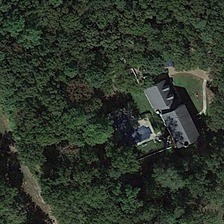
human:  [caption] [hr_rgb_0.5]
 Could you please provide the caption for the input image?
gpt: many green trees are around a building .

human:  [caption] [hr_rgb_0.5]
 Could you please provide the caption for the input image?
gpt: many green trees are around a building .

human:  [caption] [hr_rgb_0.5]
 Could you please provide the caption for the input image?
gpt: the dense woods cast a huge shadow over the villa .

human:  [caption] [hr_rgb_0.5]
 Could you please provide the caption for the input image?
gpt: the dense woods cast a huge shadow over the villa .

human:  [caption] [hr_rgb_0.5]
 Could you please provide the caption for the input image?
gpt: many green trees are around a building .